Question: I need to produce a table similar to:

What we see is the left column containing the data point headers, and each column after contains the actual data.
I'd like to treat each column (other than the first one) as an optional column. The user can add or remove the columns based on funds they select. If they've selected only 1 fund, only the first 2 columns are visible, the rest of the spaces are blank. Each subsequent fund selection adds a new column to the table, up to a max of 5.
I'm wondering what is the best way to implement this? I'm thinking each column is an independent table of a fixed width that I can add to a container which can align them side by side. Will I have difficulty getting the 6 tables to line up side by side?
Is there a better way for me to achieve this result?
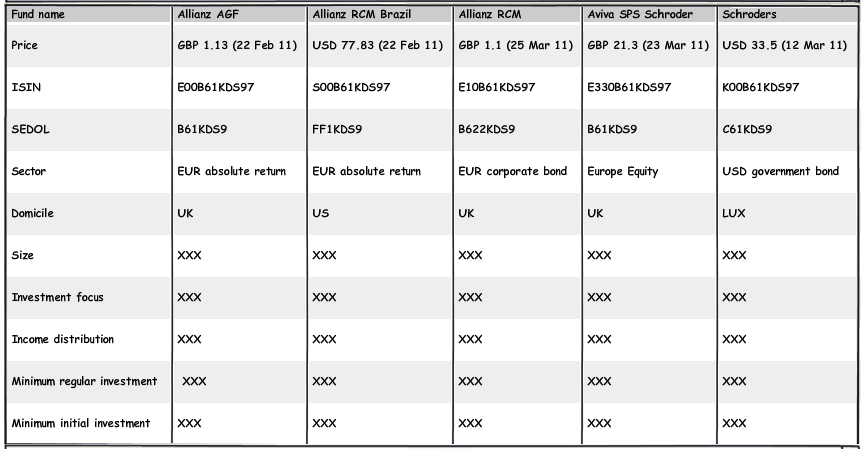
Answer: You could have invididual tables, or you could assign each column a class which would then allow you to add or remove all elements that have that class using Javascript.
For example:
'''
<table>
<tr><td class="col1"></td><td class="col2"></td><td class="col3"></tr>
<tr><td class="col1"></td><td class="col2"></td><td class="col3"></tr>
</table>
'''
You could then use Javascript to show/hide elements (via CSS) with the relevant class based on actions of the user. Depending on how big your table is, that could work.
Nice use of Comic Sans by the way!